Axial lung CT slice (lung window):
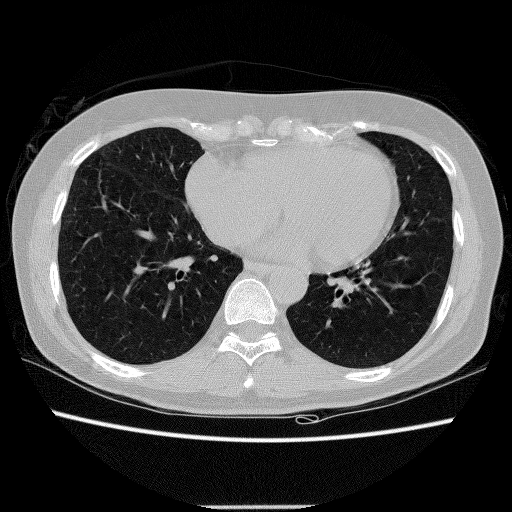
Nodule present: no